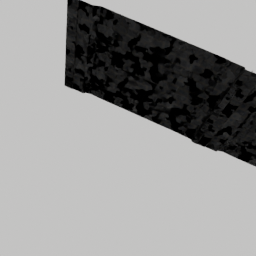
Label: architecture